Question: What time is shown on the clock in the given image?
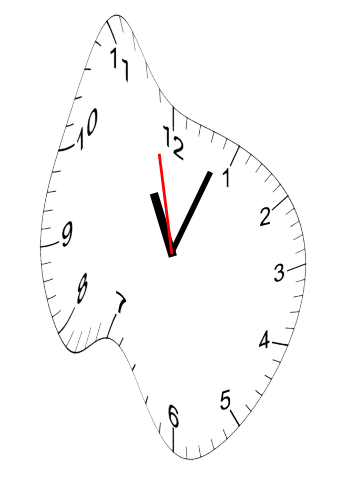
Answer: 11:03:58